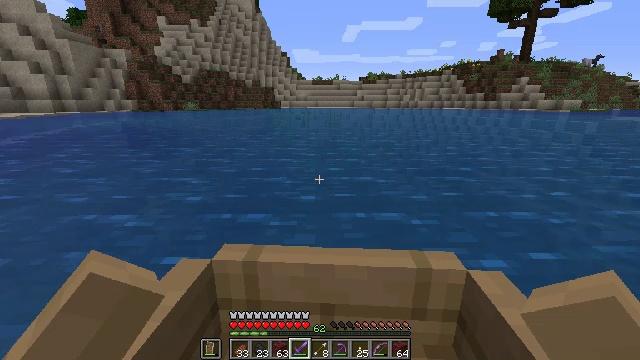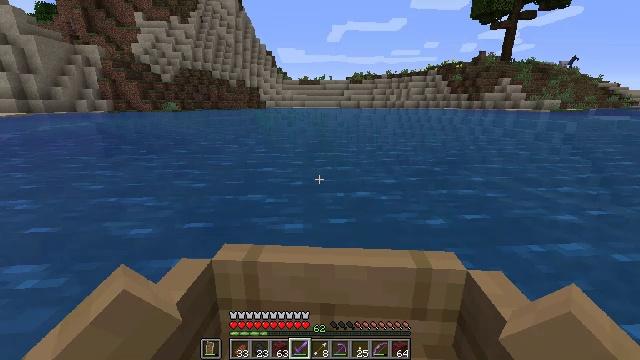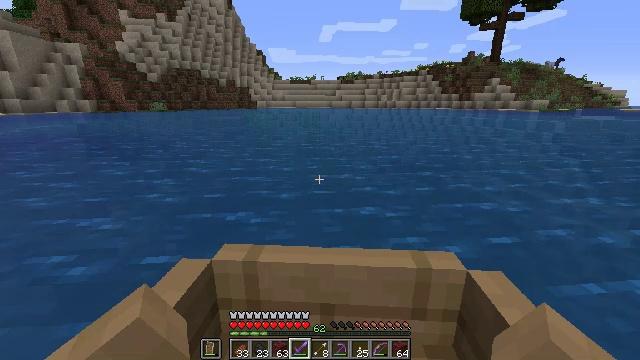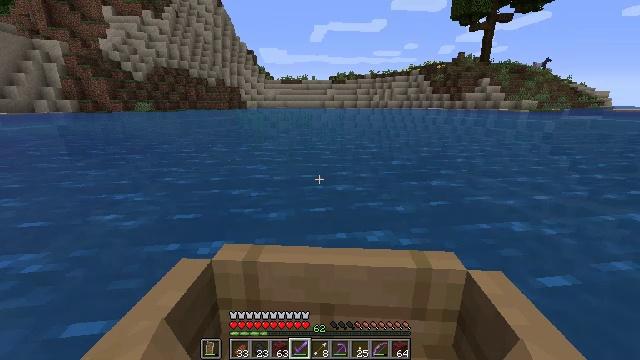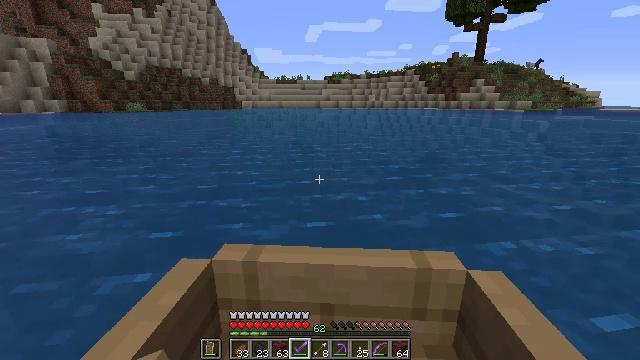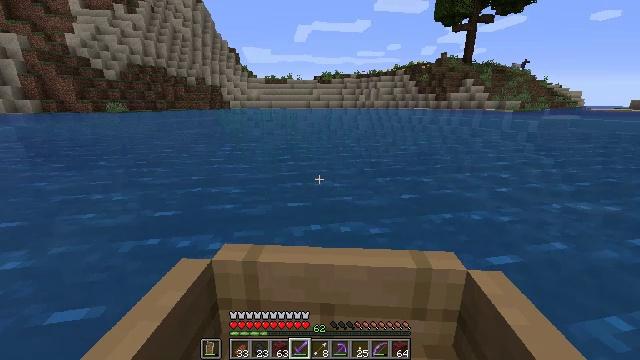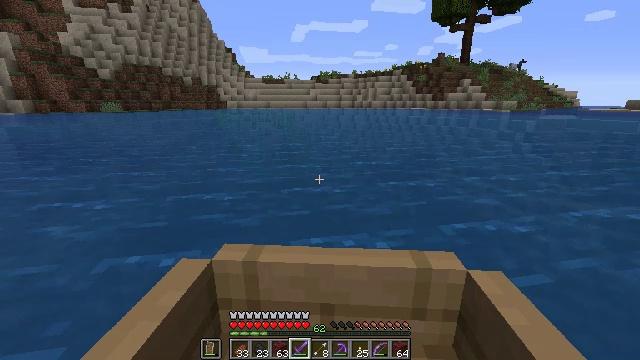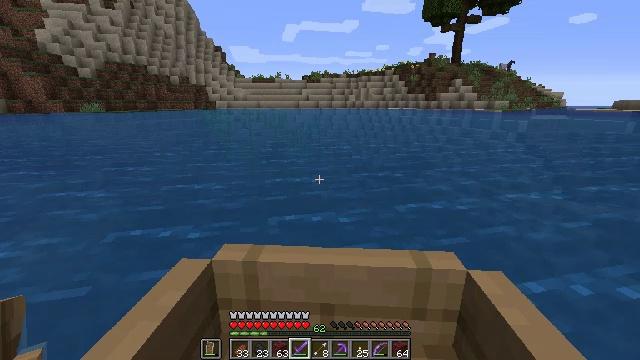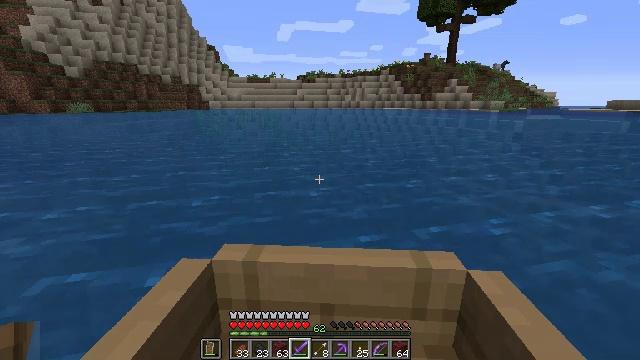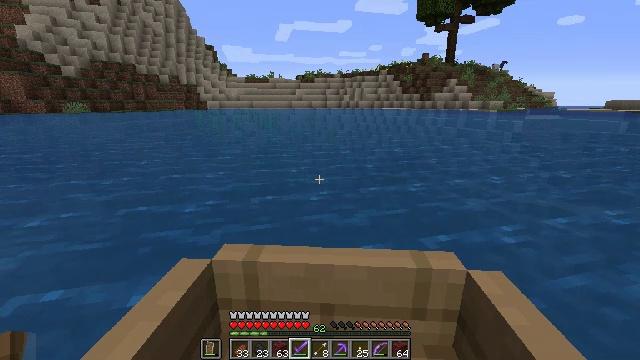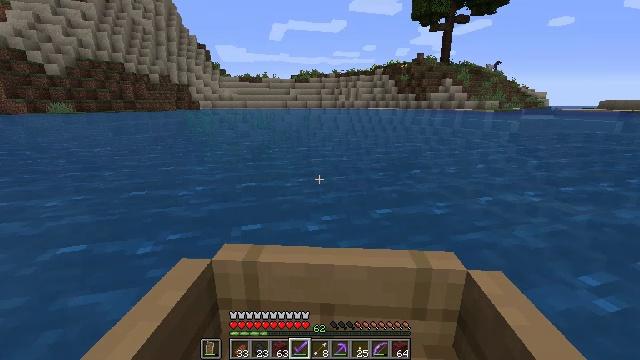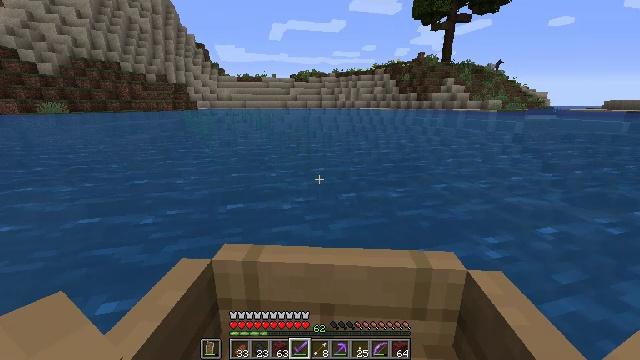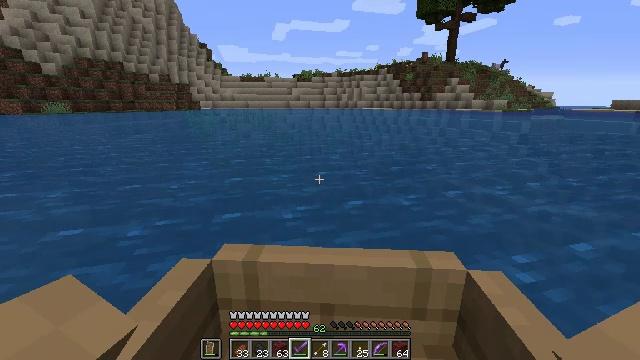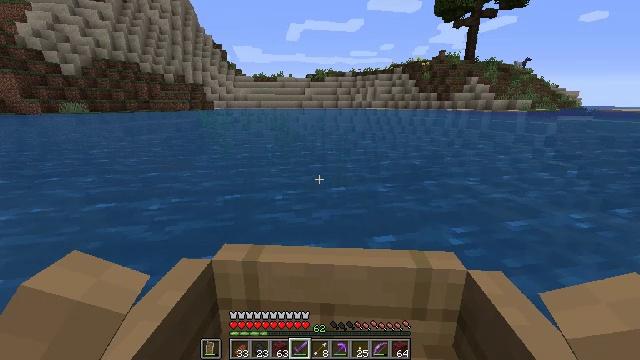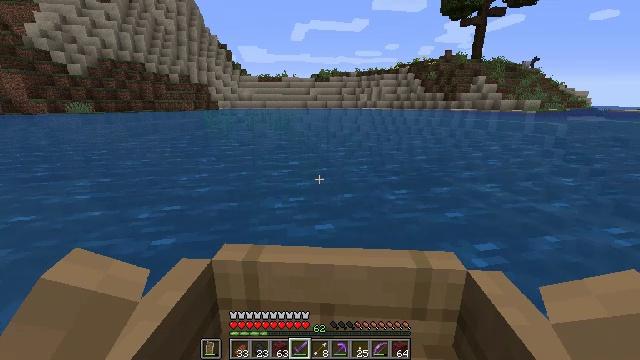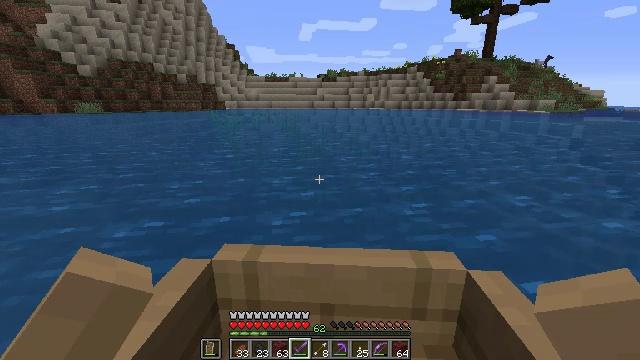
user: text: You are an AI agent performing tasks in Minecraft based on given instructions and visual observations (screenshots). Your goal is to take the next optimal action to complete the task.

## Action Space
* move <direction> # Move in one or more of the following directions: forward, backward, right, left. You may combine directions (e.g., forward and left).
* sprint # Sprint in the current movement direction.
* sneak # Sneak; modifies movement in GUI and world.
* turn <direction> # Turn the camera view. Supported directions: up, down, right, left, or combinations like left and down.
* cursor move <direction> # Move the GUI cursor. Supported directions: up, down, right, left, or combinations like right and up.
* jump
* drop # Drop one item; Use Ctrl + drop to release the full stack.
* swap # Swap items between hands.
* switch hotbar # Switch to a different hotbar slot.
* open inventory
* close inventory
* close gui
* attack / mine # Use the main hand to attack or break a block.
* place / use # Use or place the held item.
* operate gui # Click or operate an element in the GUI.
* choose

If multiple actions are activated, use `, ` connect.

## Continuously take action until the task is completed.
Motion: motion action
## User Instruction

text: Combine the necessary materials to craft an ender eye.
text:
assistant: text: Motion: move forward
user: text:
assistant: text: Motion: move forward
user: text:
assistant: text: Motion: move forward
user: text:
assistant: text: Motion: move forward
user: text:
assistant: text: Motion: move forward
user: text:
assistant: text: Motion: move forward
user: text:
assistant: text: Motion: move forward
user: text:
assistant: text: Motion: move forward
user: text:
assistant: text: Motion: move forward
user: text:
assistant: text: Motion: move forward and move left
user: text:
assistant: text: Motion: move forward and move left
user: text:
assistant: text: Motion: move forward and move left
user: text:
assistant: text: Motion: move forward
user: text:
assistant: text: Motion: move forward
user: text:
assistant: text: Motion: move forward
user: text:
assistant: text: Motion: move forward
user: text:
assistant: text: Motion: move forward
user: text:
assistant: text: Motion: move forward
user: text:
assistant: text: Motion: move forward
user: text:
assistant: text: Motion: move forward
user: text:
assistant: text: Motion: move forward
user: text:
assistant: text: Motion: move forward
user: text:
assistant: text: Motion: move forward
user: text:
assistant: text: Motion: move forward
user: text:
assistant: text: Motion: move forward
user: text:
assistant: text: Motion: move forward
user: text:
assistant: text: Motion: move forward
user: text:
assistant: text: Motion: move forward
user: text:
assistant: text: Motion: move forward
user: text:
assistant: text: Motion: move forward